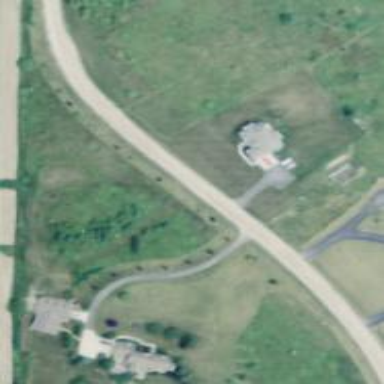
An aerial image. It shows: Driveway leading to service road.